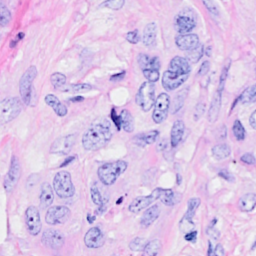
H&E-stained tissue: Breast